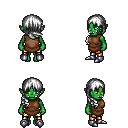
a pixel art fantasy rpg character, female body template, orc, green skin, brown tunic, gold greaves, white right-swept hairstyle, metal boots, four views (front, back, left, right), 2x2 character sprite sheet, small pixel art, hard edges, no anti-aliasing